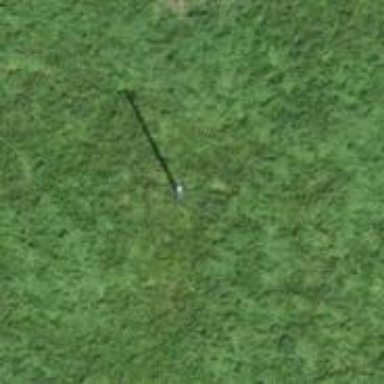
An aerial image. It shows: Power pole.